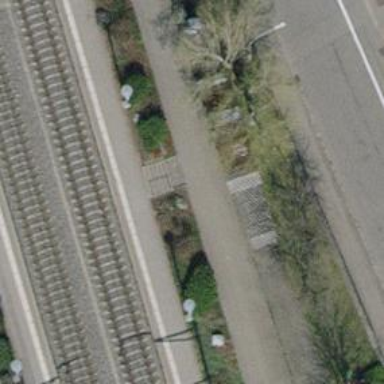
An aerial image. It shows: Road with steps.